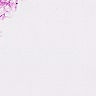
Metastatic tissue present: no